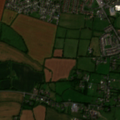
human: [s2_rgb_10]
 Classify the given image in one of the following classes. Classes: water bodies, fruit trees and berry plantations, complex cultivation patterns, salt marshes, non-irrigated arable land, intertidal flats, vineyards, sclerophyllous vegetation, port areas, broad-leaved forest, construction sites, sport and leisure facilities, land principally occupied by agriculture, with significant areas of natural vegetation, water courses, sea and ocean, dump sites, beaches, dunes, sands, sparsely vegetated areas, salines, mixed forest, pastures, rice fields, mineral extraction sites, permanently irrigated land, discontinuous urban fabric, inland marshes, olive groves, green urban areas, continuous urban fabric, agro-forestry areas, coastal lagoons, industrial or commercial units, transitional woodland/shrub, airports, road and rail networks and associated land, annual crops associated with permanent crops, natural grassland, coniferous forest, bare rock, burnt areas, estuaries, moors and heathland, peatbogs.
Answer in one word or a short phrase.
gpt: discontinuous urban fabric, non-irrigated arable land, complex cultivation patterns